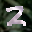
Label: 2